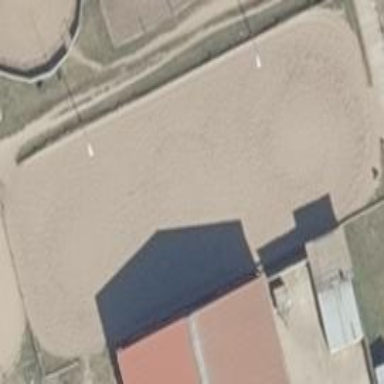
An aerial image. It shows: Equestrian pitch with dirt surface.